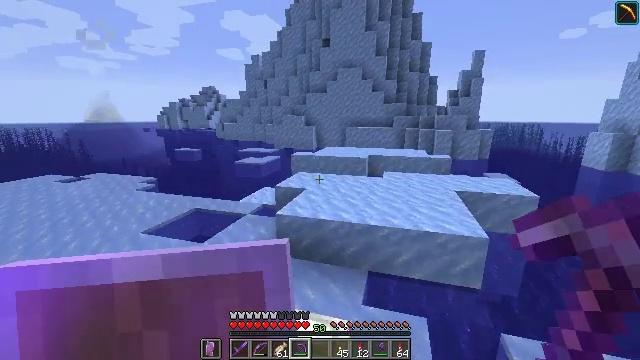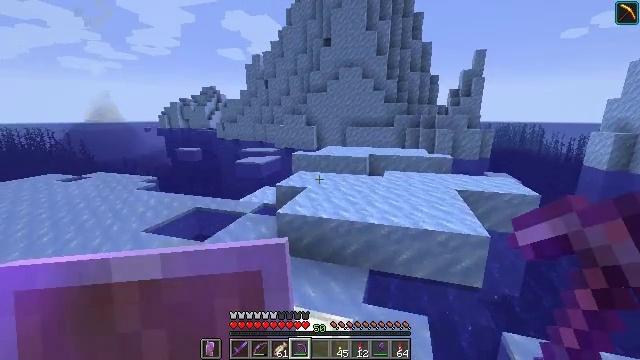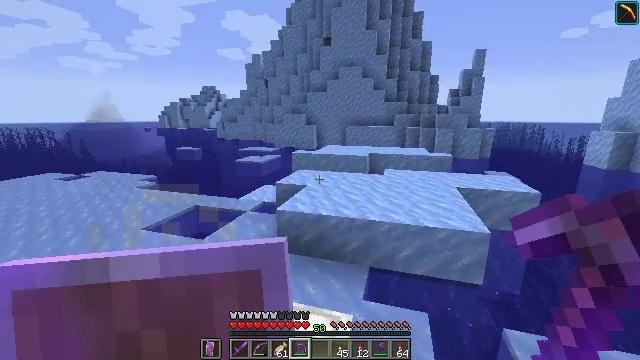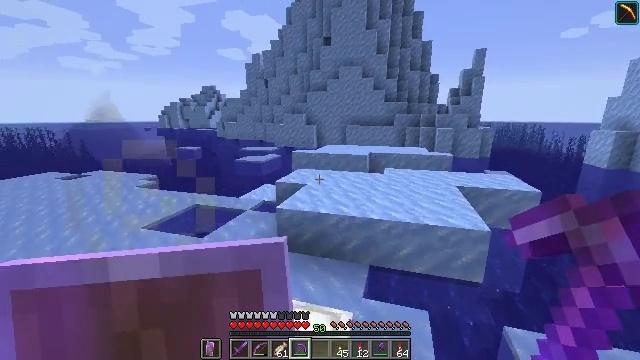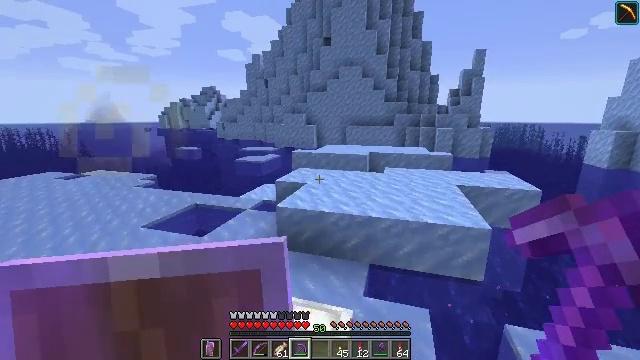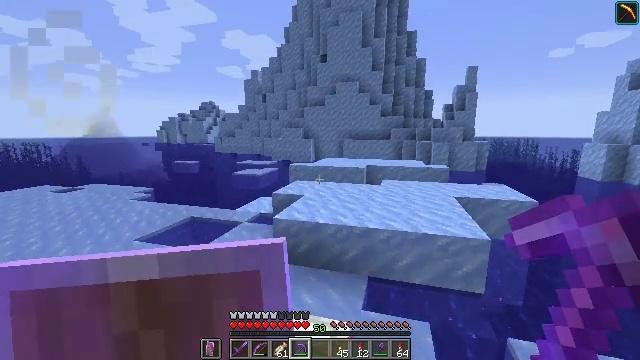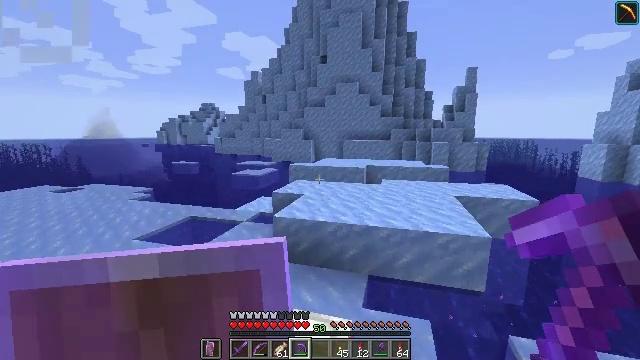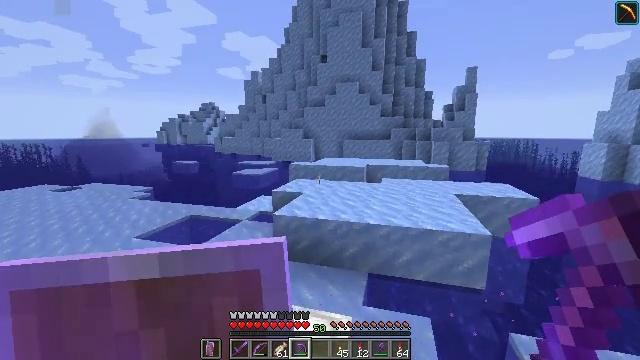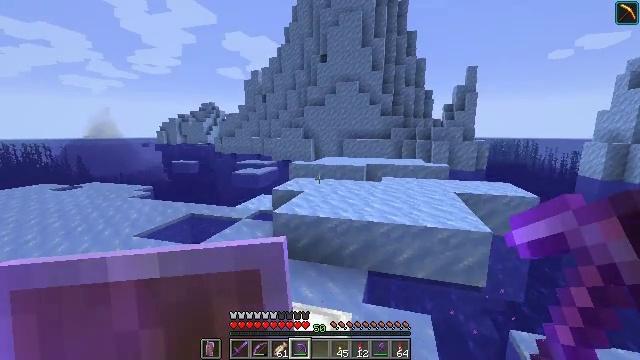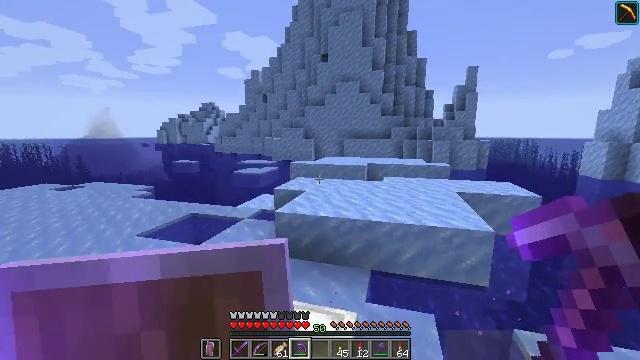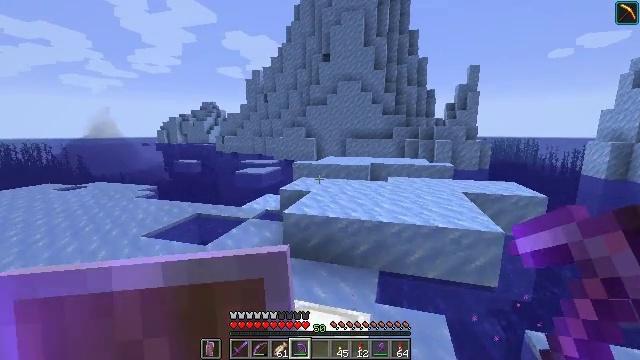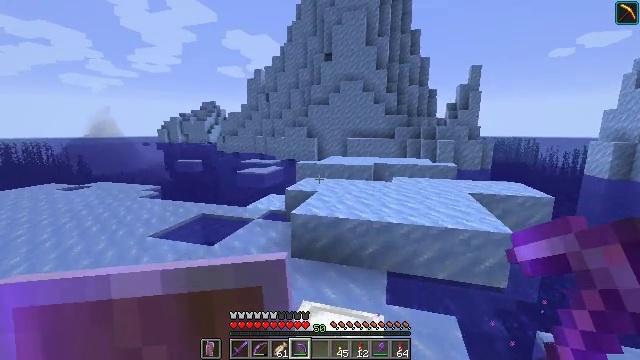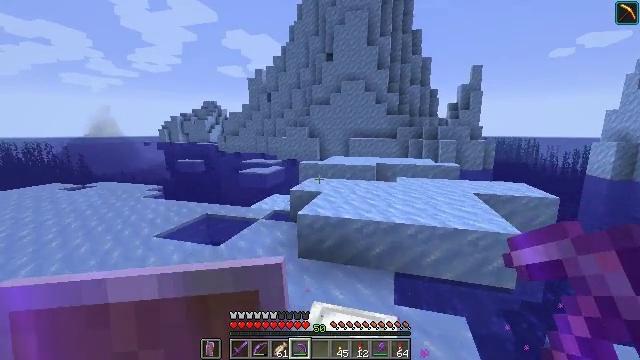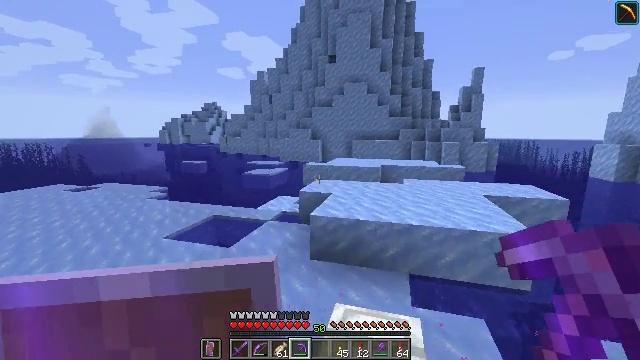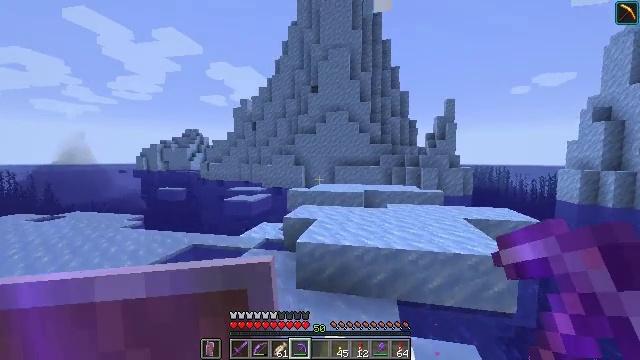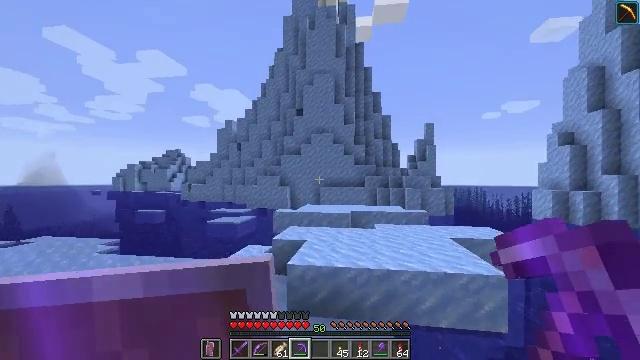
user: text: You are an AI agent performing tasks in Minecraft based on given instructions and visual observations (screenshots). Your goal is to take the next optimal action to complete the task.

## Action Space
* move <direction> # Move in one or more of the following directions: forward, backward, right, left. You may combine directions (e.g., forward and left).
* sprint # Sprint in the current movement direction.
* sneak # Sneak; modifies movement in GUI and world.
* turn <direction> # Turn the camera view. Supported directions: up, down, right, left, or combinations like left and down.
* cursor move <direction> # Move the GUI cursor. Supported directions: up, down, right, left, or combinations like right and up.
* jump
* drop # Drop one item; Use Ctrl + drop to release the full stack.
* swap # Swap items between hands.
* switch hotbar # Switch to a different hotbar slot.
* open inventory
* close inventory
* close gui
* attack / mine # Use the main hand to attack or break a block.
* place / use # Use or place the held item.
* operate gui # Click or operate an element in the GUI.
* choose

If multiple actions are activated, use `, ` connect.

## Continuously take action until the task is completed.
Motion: motion action
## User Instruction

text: Harvest packed ice from cold regions.
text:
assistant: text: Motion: no_op
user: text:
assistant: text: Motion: no_op
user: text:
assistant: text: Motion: no_op
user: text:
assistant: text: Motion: no_op
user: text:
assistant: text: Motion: turn up
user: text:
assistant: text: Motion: no_op
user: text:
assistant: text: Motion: no_op
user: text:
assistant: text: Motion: no_op
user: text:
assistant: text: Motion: move left
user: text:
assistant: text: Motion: move left
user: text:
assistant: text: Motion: move left
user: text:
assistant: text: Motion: move left
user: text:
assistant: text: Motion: move left
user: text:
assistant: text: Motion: move left, turn right and up
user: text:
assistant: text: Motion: move left, turn right and up
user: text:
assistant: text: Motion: move left, turn right and up
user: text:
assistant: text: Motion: move left, turn right and up
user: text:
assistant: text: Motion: move left, turn right
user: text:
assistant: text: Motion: move left
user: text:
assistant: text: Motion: move left
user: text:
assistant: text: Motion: move left
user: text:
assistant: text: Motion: no_op
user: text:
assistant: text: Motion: no_op
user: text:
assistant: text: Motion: no_op
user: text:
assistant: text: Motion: no_op
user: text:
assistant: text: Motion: no_op
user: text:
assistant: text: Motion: no_op
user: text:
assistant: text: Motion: no_op
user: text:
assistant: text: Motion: turn up
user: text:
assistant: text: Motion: turn right and up